Question: Here's my post.json file:
'''
[
{
"Title": "Introduction to WCF",
"Url": "http://myaddress/videos/introduction-to-wcf",
"Thumbnail": "http://myaddress/images/20110212_01.jpg",
"Exceprt": "Introduction to WCF",
"PostDate": "2011-02-12T14:26:07",
"Id": 39,
"Mp4Video": "http://myaddress/2012/05/20110212_01.mp4",
"Speakers": [
{
"Name": "Mark Wilkinson",
"Slug": "mark-wilkinson"
}
],
"Groups": [
{
"Name": "C# UG",
"Slug": "cs-ug"
}
],
"Tags": [
{
"Name": "WCF Services",
"Slug": "wcf-services"
}
]
}
]
'''
post this in jsonlint.org and it validates.
Here's the code that I've been using for other JSON files that has worked:
'''
- (void)test_can_read_from_groups_file_and_build_JSONDictionary {
id result = [self data_from_JSON_file:@"post"];
[Assert isNotNil:result]; // is returning as nil, so test is failing
}
- (id)data_from_JSON_file:(NSString *)fileName {
NSBundle *bundle = [NSBundle bundleForClass:[self class]];
NSString *jsonString = [bundle pathForResource:fileName ofType:@"json"];
NSData *data = [NSData dataWithContentsOfFile:jsonString];
JSONDecoder *decoder = [[JSONDecoder alloc] initWithParseOptions:JKParseOptionNone];
NSError *error = nil;
id result = [decoder objectWithData:data error:&error];
if (error) {
NSLog(@"*********
Error was: %@", [error localizedDescription]);
}
return result;
}
'''
error that is printed out from JSONKit objectWithData:
'''
Error was: Unexpected token, wanted '{', '}', '[', ']', ',', ':', 'true', 'false', 'null', '"STRING"', 'NUMBER'.
'''
ETA: yes it's in the build phases:

added:
'''
if (!data)
{
NSLog(@"
%s: data was nil", __FUNCTION__);
return nil;
}
'''
It's not hitting this branch so data is not nil.
Changed using JSONKit decoder to this:
'''
id results = [NSJSONSerialization JSONObjectWithData:data
options:kNilOptions error:&error];
'''
and it works, still perplexed as to why JSONKit is failing for me but not for Rob.
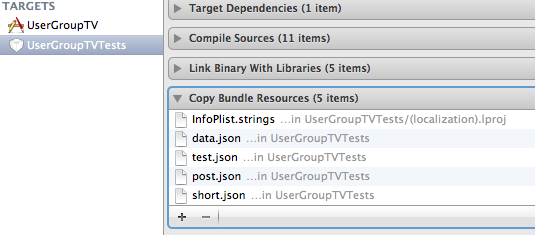
Answer: As pst pointed out, the problem turned out to be the <URL>. In Xcode, if you right-click on the filename, choose "Open As" and choose "Hex", you'll see:

Those first three characters are obviously not standard text characters. Fortunately, you can highlight these three characters in the hex editor in Xcode, delete them, save the file, and it will now that should fix it.
---
Original answer:
Also, are you sure the JSON was included in your bundle (check "Copy Bundle Resources" in the "Build Phases" of your "Target Settings). I just parsed your JSON with Cocoa standard JSON parsing class, 'NSJSONSerialization', without incident. Perhaps you should try examining the 'data' and make sure everything is ok:
'''
NSLog(@"data=%@", [[[NSString alloc] initWithData:data] autorelease]);
'''
But I parsed your JSON with both 'JSONKit' and 'NSJSONSerialization' without incident.
'''
NSString *filename = [[NSBundle mainBundle] pathForResource:@"test" ofType:@"json"];
NSData *data = [NSData dataWithContentsOfFile:filename];
if (!data)
{
NSLog(@"%s: data was nil", __FUNCTION__);
return;
}
JSONDecoder *decoder = [[JSONDecoder alloc] initWithParseOptions:JKParseOptionNone];
NSError *error = nil;
id results = [decoder objectWithData:data error:&error];
// Also tested with NSJSONSerialization
//
// id results = [NSJSONSerialization JSONObjectWithData:data
// options:0
// error:&error];
if (!error)
NSLog(@"%s: results = %@", __FUNCTION__, results);
else
NSLog(@"%s: error = %@", __FUNCTION__, error);
'''